Question: I am getting the following error while trying to install Sourcetree in Windows 7(32-bit) Environment.
'''
Atlassian
JavaScript load error
We tried to load scripts but something went wrong.
Please make sure that your network settings allow you to download scripts from the following domain:
https://common-admin-cdn.atlassian.com/atlassian-id/front-end/2.1.3
'''
Version used is <URL>
[
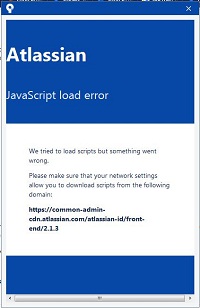
Answer: Please try to this solution:
-
-> select Internet icon -> Select Custom Level -> at choose Enable -> OK
Now you need to retry the installing of SourceTree, it was solved.
<URL>